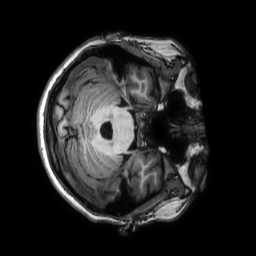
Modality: T1w
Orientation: axial
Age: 22
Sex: female
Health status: healthy
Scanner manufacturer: philips
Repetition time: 0.009 s
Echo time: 0.004 s